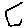
Label: hexagon